Interaction volume radius: 5 \u00c5
Interaction volume height: 15 \u00c5
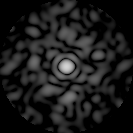
Disorder parameter: 0.8324